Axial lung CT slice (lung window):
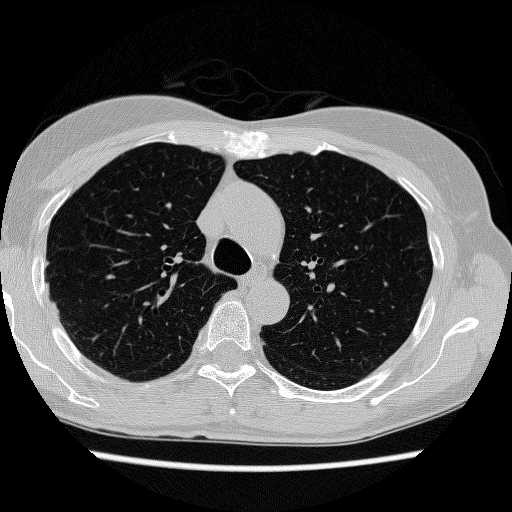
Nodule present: no